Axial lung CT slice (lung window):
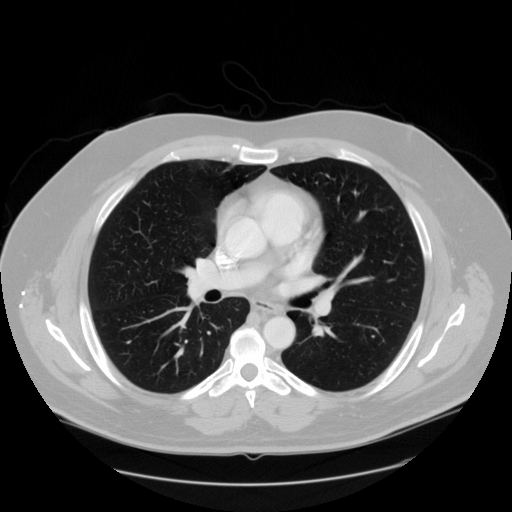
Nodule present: no